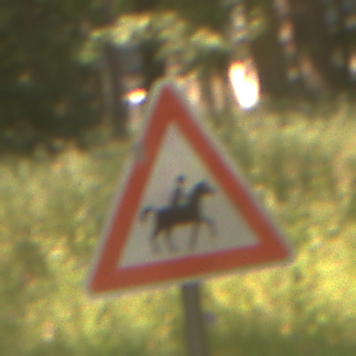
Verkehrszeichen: ReiterLinks
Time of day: Midday
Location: Outdoor (Nature)
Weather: PartlyCloudy
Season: NotSpecified
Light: Natural